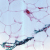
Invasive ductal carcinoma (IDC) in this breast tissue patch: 0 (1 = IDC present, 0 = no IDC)